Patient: sex F, age 71
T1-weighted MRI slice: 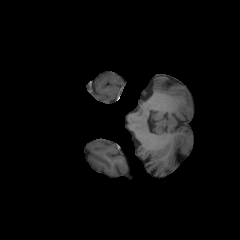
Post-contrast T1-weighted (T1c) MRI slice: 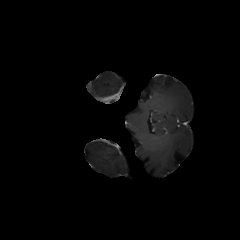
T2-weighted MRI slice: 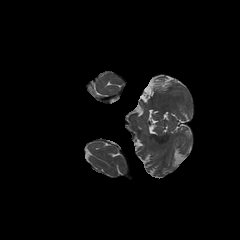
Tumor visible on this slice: no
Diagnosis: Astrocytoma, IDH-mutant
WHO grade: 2